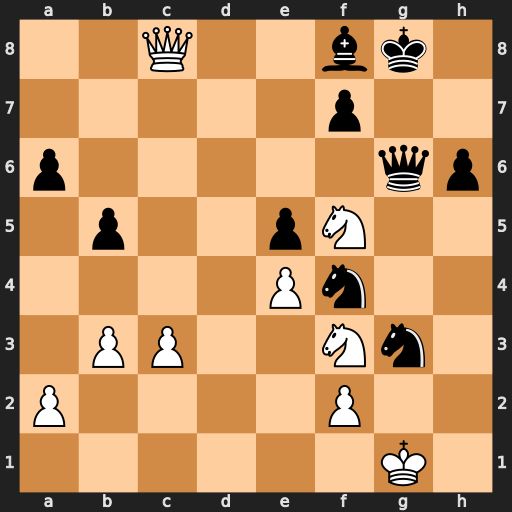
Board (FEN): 2Q2bk1/5p2/p5qp/1p2pN2/4Pn2/1PP2Nn1/P4P2/6K1
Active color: w
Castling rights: -
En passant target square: -
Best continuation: Ne7+ Kg7 Nxg6